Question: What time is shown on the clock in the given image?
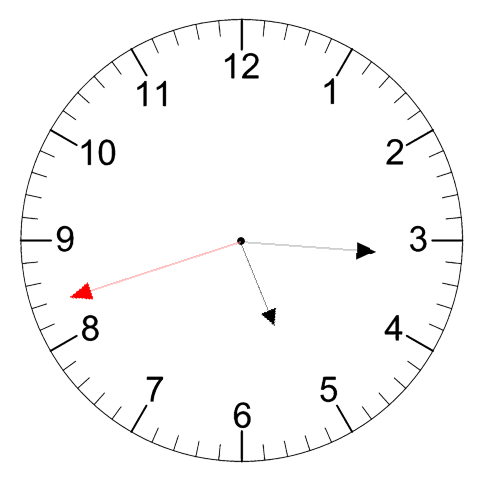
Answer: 05:15:42